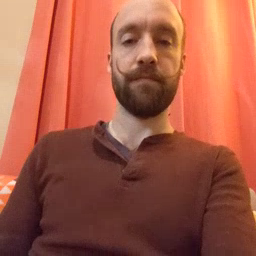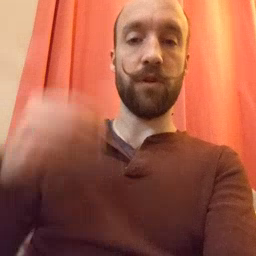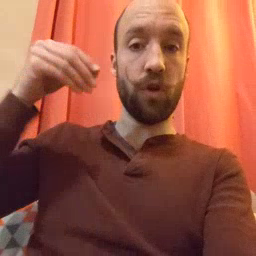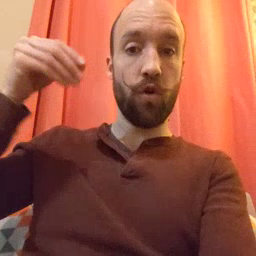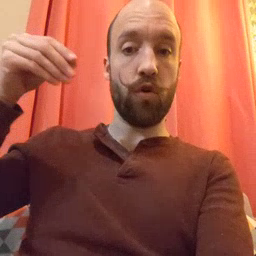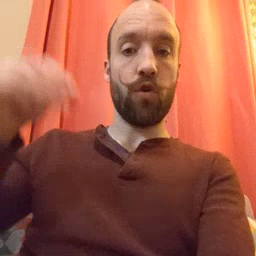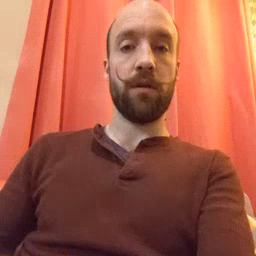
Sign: store